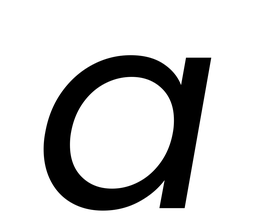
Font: Poppins-Italic